Field crop: tomato
Growth stage: 1
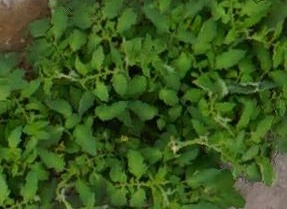
Species: tomato